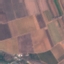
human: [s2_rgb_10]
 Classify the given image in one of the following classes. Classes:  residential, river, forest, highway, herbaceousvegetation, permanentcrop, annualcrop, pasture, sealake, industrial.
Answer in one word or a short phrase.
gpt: PermanentCrop